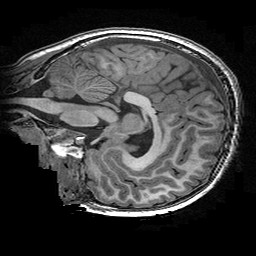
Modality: T1w
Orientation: sagittal
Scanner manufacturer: ge
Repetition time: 0.008096 s
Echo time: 0.00318 s